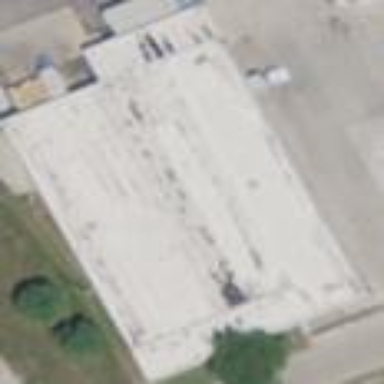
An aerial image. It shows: Industrial building.